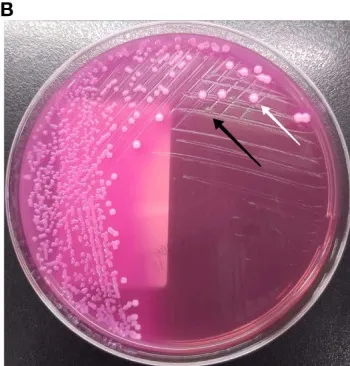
Colony characteristics of isolations from appendiceal purulent fluid. (B) Growth on MacConkey agar after incubation at 35 C for 24 h.
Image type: pathology (gram)